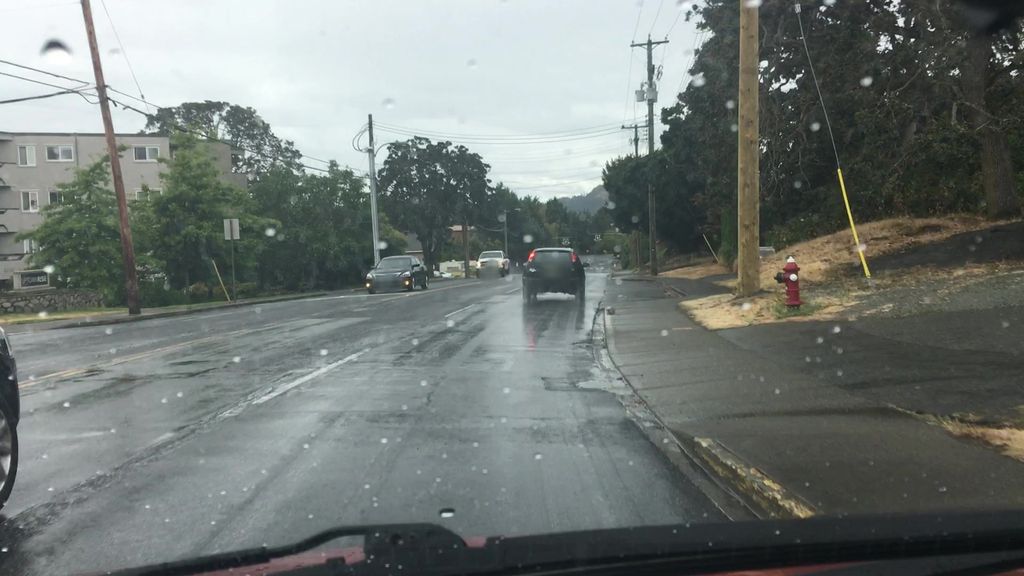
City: victoria